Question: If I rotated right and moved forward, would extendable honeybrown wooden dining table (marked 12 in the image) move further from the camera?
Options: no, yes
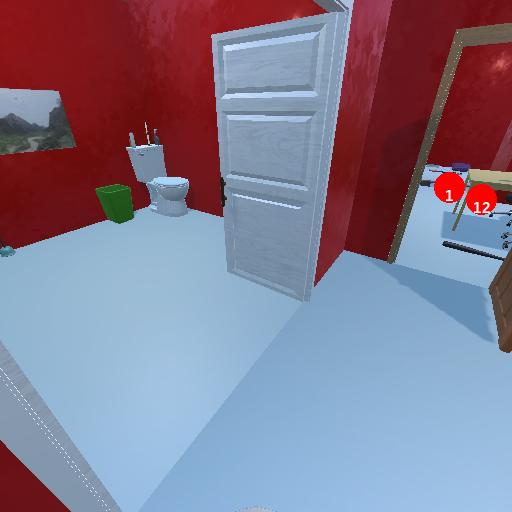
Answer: no